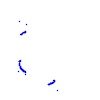
Particle: proton